Question: When I load the url for a rather large application I'm working on, I'd say every 3-4th reload the application hangs and stops loading. Chrome reports "sending request" in the lower left. I can't seem to identify any file its stopping up on, but instead found this thread:
<URL>
which indicates it might be a socket issue. Flushing sockets from this page (chrome://net-internals/#sockets) instantly frees up the page and everything proceeds to load normally. Here's an image from that chrome internals page

I realize that this may indeed be a chrome bug, but in the meantime, I need a workaround, since users are hitting this bug in chrome, and can't load the application.
Ideas?
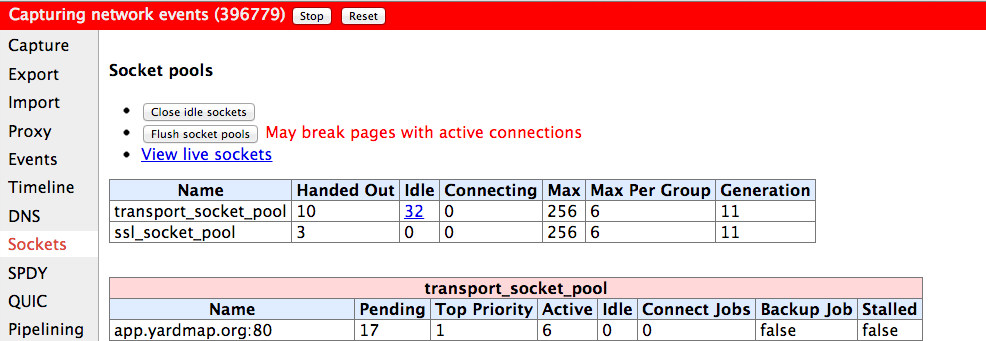
Answer: I know of 2 workarounds, none are exactly convenient though:
1. Disable SPDY: "...\chrome.exe" --use-spdy=off (unfortunately cannot be done via flags)
2. Disable Sync ("Settings - Disconnect your Google Account")
Another option is to reduce number of connections within your app (serve all static content from 1 domain + 1 websocket connection for all client-server communication), and remove widgets (twitter, disqus, etc which keep persistent connections) where possible, which may or may not help considering the socket pool is shared between all Chrome tabs :(
Personally for me this bug occurs to random websites since Chrome 21, and is somewhat countered by crashes which reset the pool :)